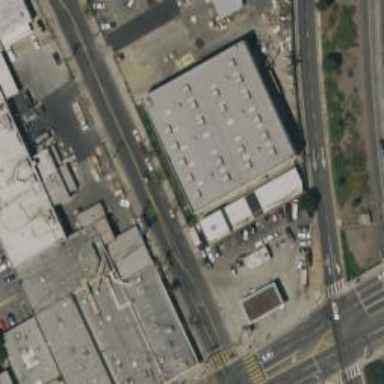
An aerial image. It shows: Warehouse building.